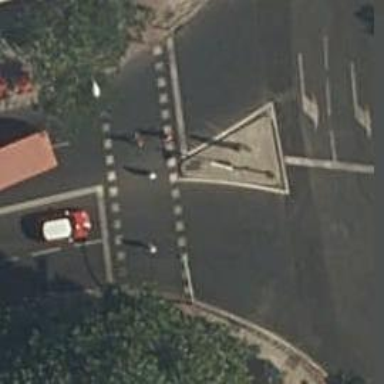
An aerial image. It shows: Zebra crossing with traffic signals.